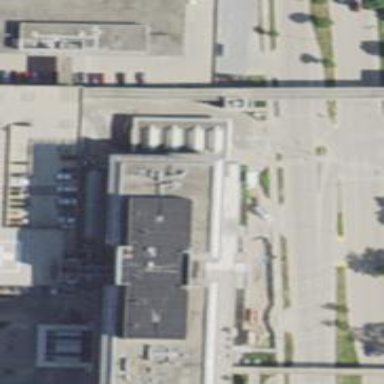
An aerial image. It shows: Hospital building.